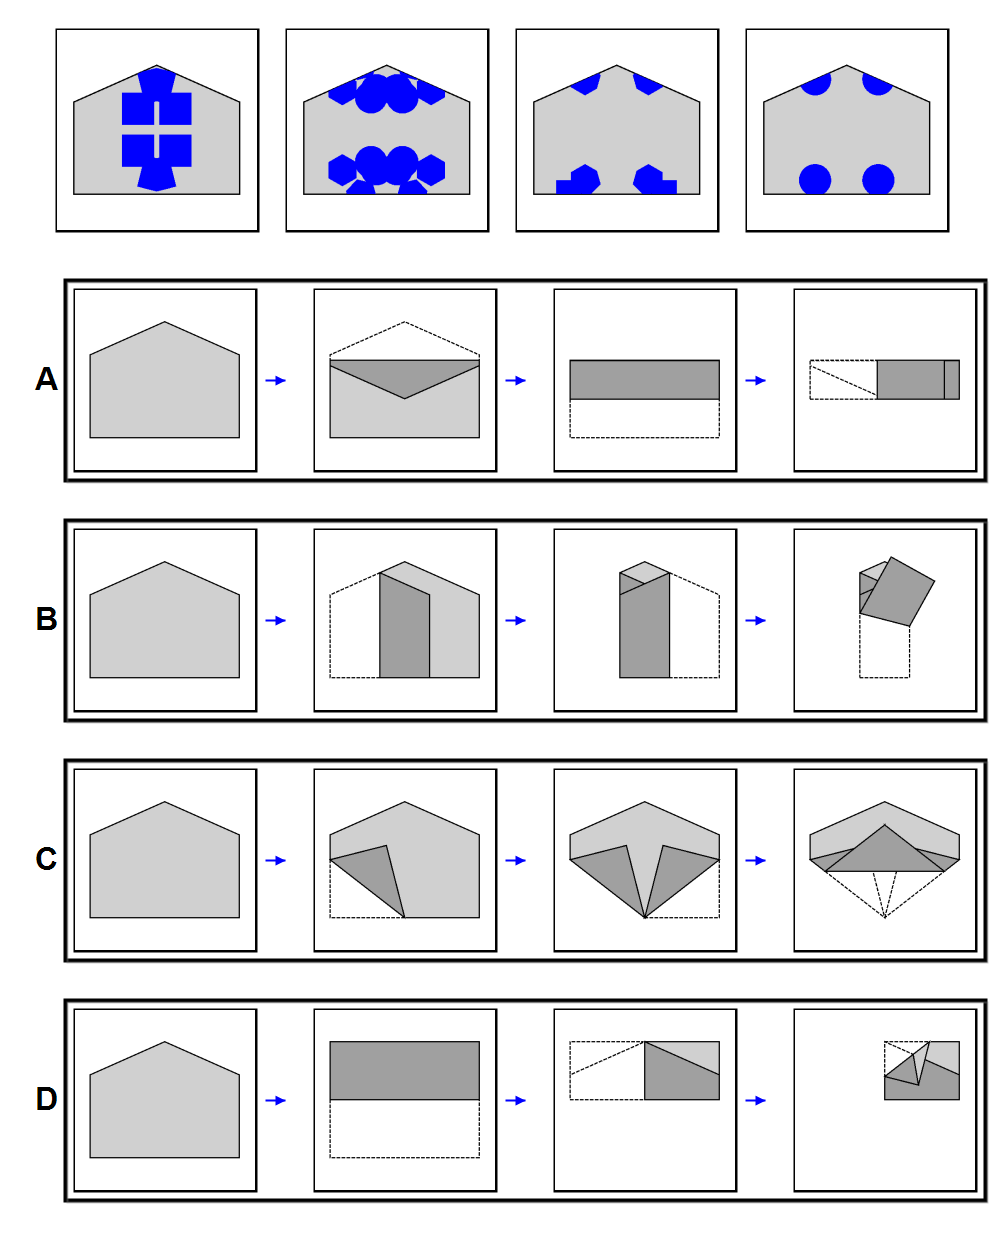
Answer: D